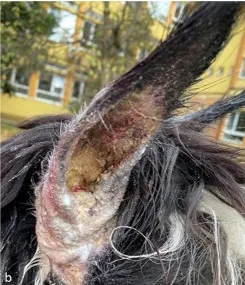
Alpaca (case no. 1), ear pinnae. To moderate to severe crusting, hyperkeratosis, scaling, erythema and alopecia.
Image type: medical_photograph (skin_photograph)